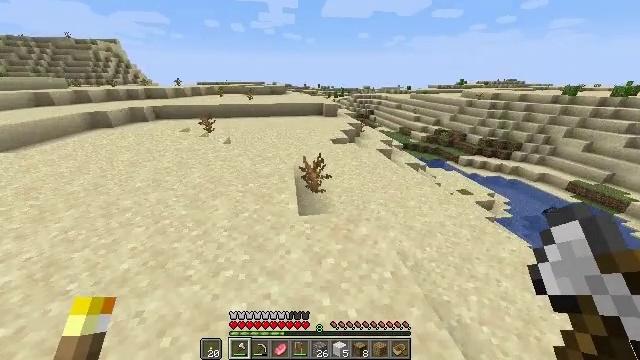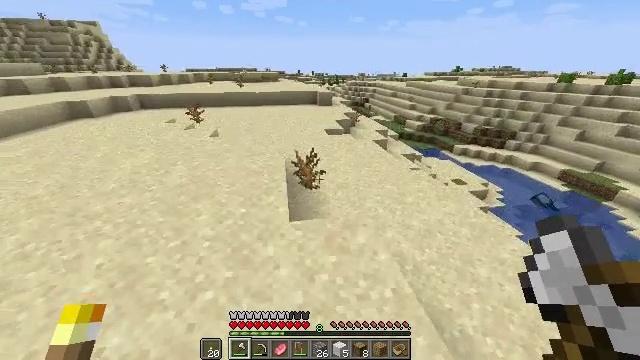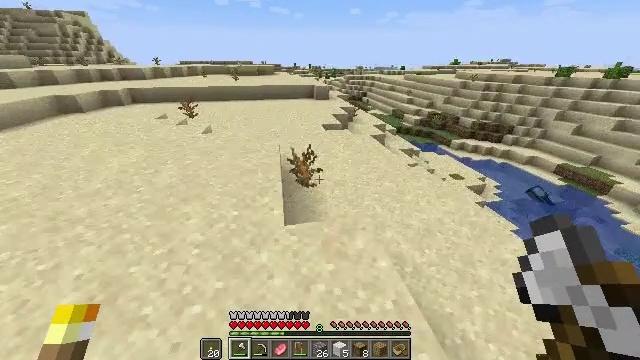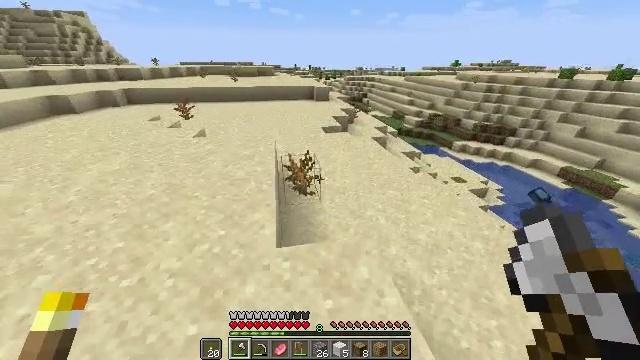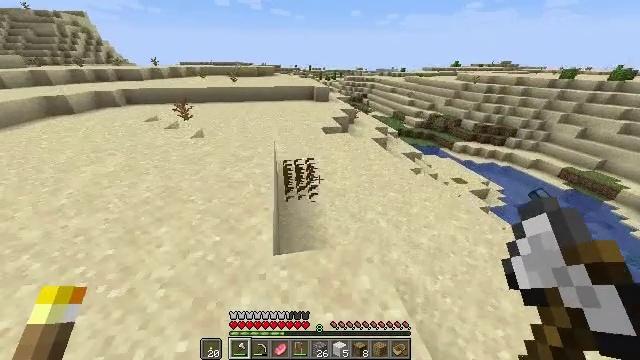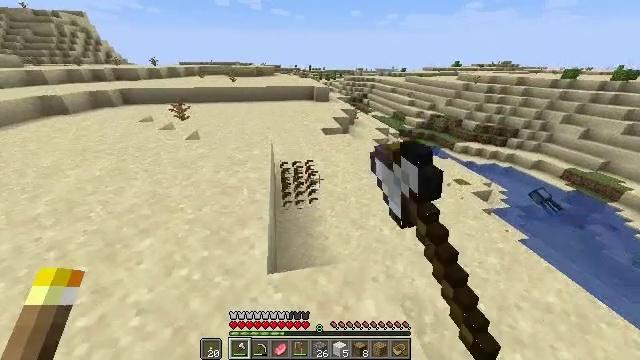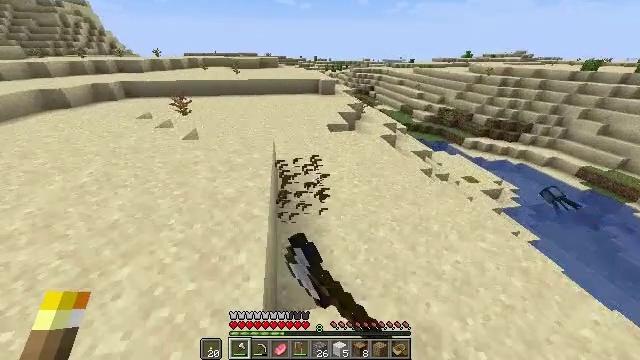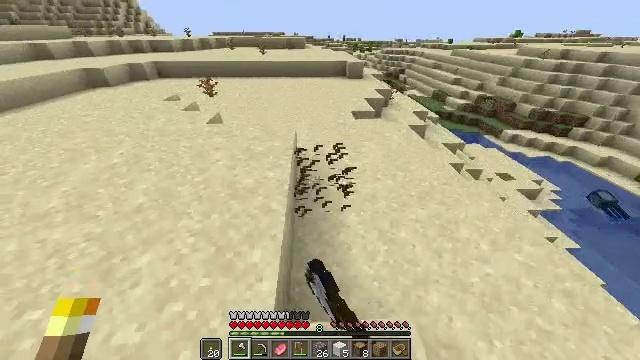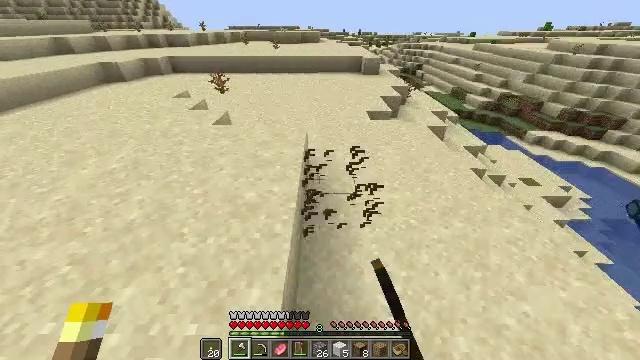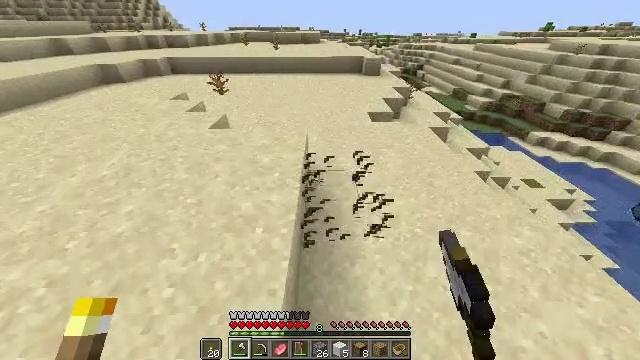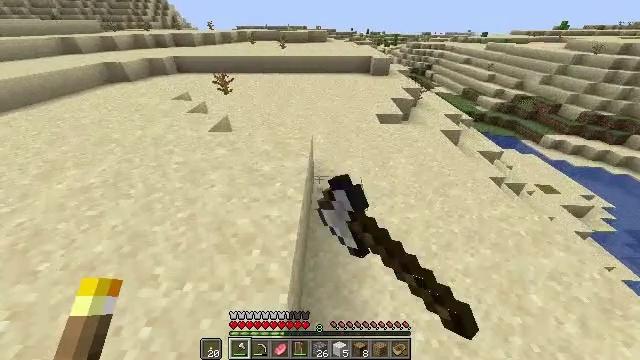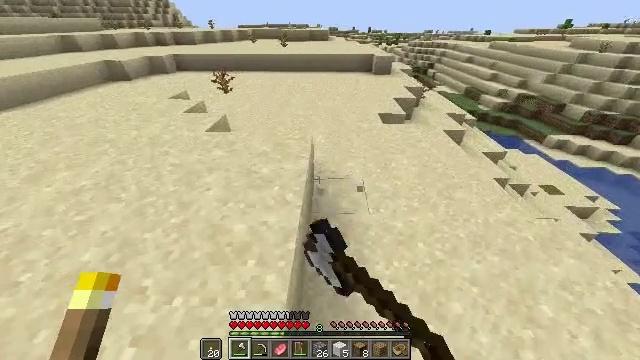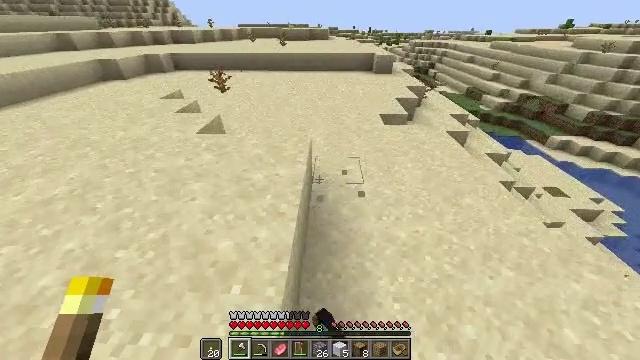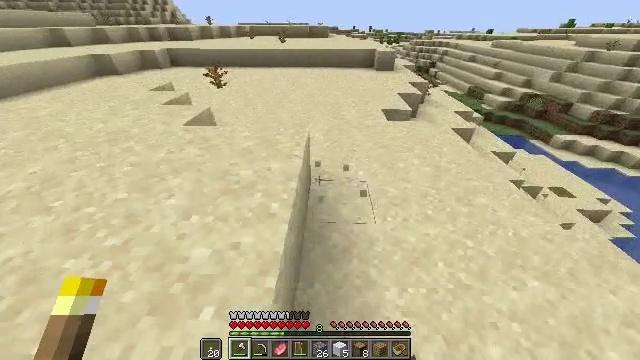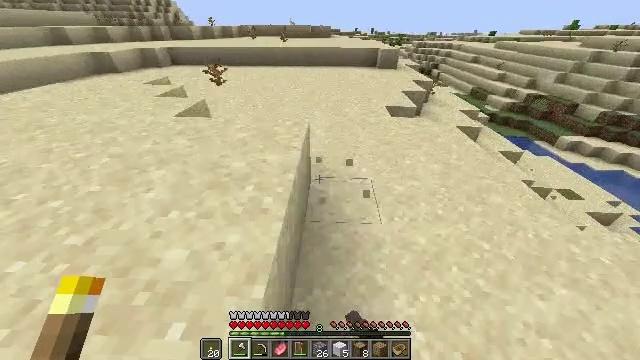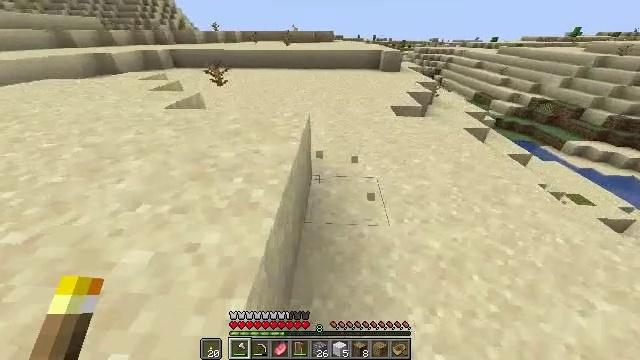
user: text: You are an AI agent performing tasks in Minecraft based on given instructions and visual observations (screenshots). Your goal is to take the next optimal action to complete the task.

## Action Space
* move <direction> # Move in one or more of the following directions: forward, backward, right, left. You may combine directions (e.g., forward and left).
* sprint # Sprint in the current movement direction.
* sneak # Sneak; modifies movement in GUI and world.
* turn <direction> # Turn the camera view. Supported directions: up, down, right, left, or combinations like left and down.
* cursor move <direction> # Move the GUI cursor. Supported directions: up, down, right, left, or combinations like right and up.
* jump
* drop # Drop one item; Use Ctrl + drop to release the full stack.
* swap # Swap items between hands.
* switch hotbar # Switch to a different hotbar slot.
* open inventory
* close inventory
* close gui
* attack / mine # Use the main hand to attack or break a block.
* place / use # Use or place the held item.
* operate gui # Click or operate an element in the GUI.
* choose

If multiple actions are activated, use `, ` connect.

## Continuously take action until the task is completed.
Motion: motion action
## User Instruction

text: Collect the dead bush from dry areas.
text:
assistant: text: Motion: move forward, turn right and down
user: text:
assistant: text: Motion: move forward, turn down
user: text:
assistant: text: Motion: move forward
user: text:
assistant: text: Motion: move forward, attack / mine
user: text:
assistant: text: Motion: move forward, attack / mine
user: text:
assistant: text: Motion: move forward, turn left and down, attack / mine
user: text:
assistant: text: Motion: move forward, turn left and down
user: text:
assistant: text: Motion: move forward, turn left and down
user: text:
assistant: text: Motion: move forward, attack / mine
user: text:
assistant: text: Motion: move forward, turn left, attack / mine
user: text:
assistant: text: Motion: move forward
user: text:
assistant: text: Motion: move forward, attack / mine
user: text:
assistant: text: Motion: move forward, attack / mine
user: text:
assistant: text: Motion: move forward
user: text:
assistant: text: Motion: move forward, turn up
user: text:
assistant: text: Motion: move forward
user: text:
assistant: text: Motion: move forward
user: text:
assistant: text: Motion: move forward
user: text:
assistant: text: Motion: move forward
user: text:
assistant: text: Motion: move forward, turn left and up
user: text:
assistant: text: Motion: move forward, turn left and up
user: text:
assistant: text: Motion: move forward, turn left and up
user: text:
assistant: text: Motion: move forward, turn left
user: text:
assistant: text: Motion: move forward, turn left
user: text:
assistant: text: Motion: move forward, turn left and up
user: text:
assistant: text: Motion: move forward, turn left and up
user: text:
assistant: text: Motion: move forward, turn left
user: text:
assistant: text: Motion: move forward, turn left and up
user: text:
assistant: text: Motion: move forward, turn left and up
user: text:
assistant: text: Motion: move forward, turn left and up